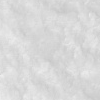
Atmospheric dust classification: not_dusty